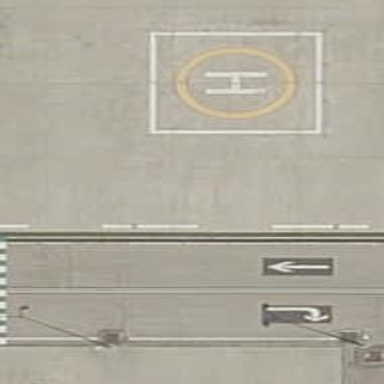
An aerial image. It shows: Image of helipad at airport.